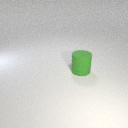
large green rubber cylinder